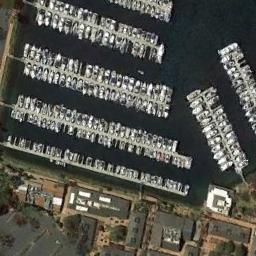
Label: harbor